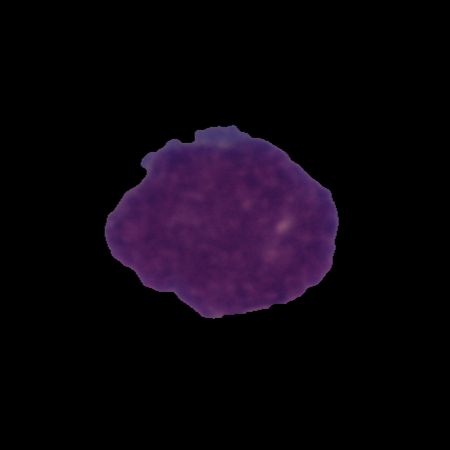
Label: cancer